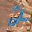
Label: 2